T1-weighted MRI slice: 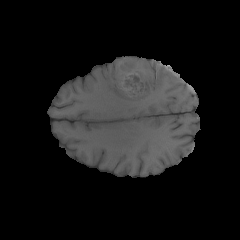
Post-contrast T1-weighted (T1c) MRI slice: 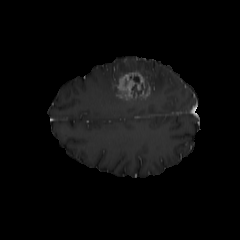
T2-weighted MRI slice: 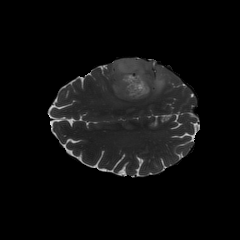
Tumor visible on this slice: yes